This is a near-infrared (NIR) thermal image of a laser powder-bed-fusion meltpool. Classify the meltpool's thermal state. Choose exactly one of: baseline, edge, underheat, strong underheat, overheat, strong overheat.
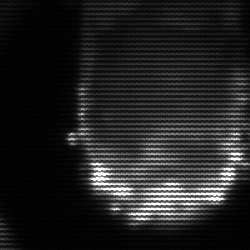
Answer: baseline